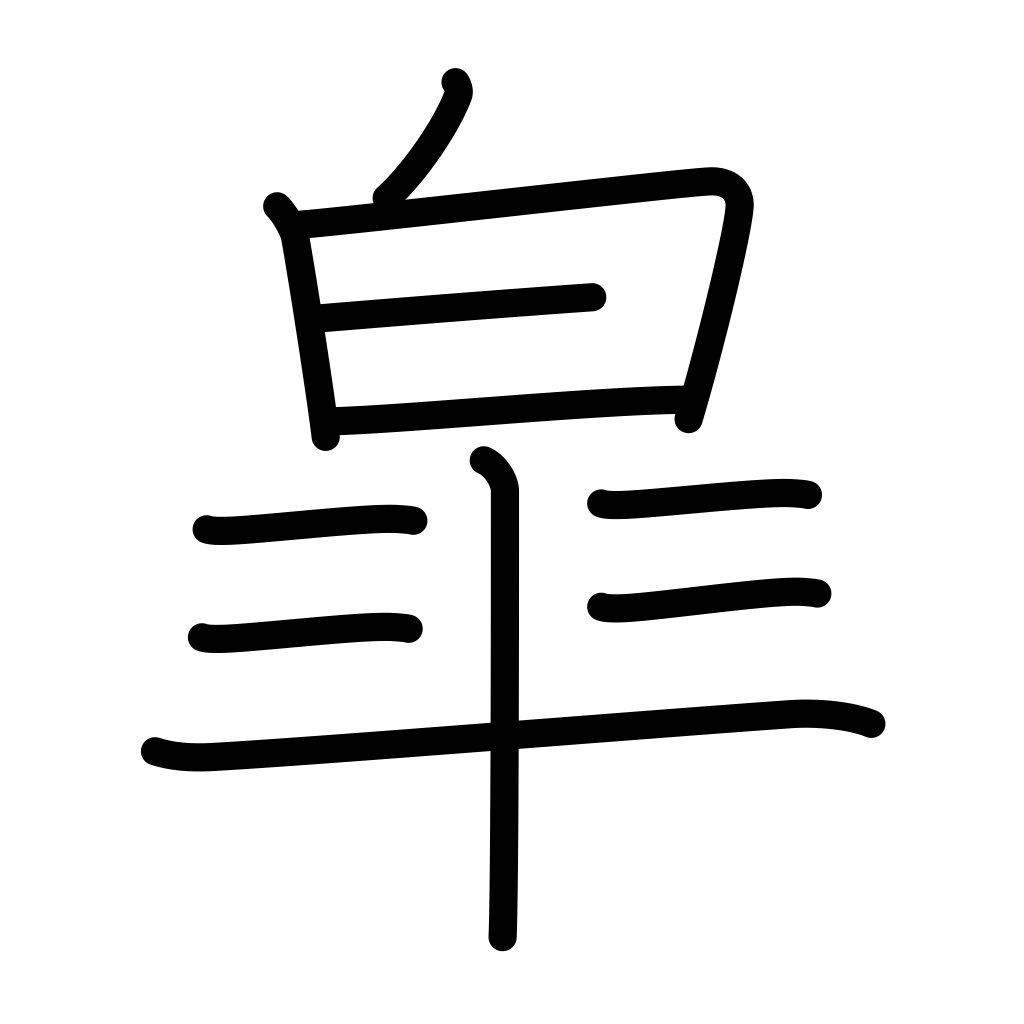
Meaning: swamp, shore, fifth month